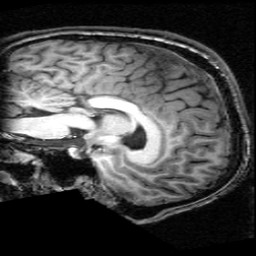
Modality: T1w
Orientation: sagittal
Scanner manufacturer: ge
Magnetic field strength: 3 T
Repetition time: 0.01222 s
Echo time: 0.005176 s